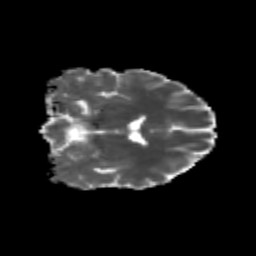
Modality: MD
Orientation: coronal
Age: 24
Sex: female
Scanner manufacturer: siemens
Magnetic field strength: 3 T
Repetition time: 3.5 s
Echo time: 0.113 s